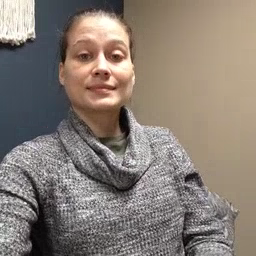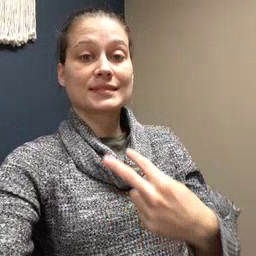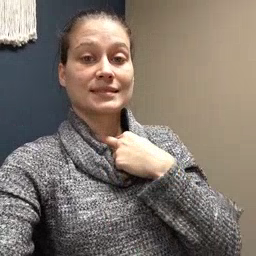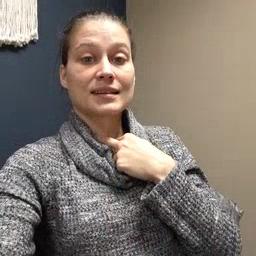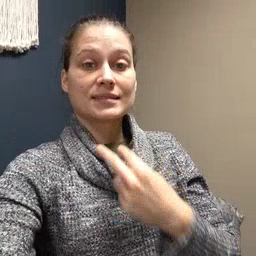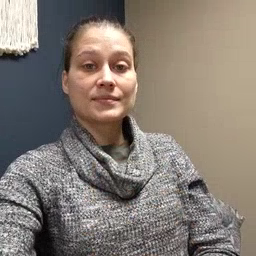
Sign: stuck